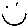
Label: smiley face